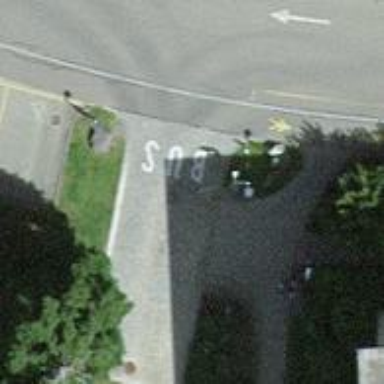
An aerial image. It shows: Driveway leading to service road.